Question: I need to fill bank deposit slip, deposit slip in the format of 3 columns for Amount
I want to fill the amount column by column in an orderly manner
But in the table field is the only Amount

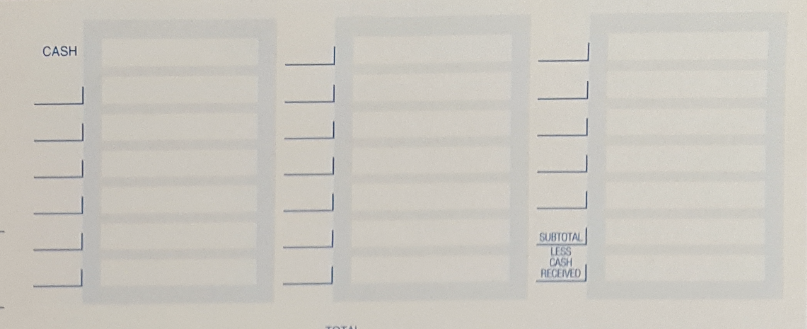
Answer: You can specify the row and column that each amount should be in using 'RowNumber' functions inside a matrix.
Insert a matrix into the report. Set the columns to be grouped by:
'''
=(RowNumber(Nothing) +1) Mod 3
'''
Set the rows to be grouped by:
'''
=Ceiling(RowNumber(Nothing) / 3)
'''
Here's an example of how the results would look:
<URL>